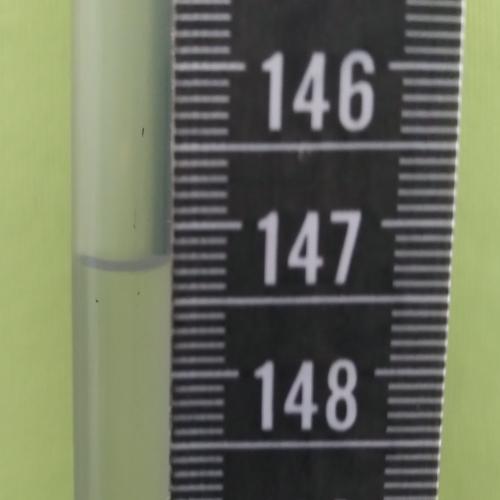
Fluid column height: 147.2 cm